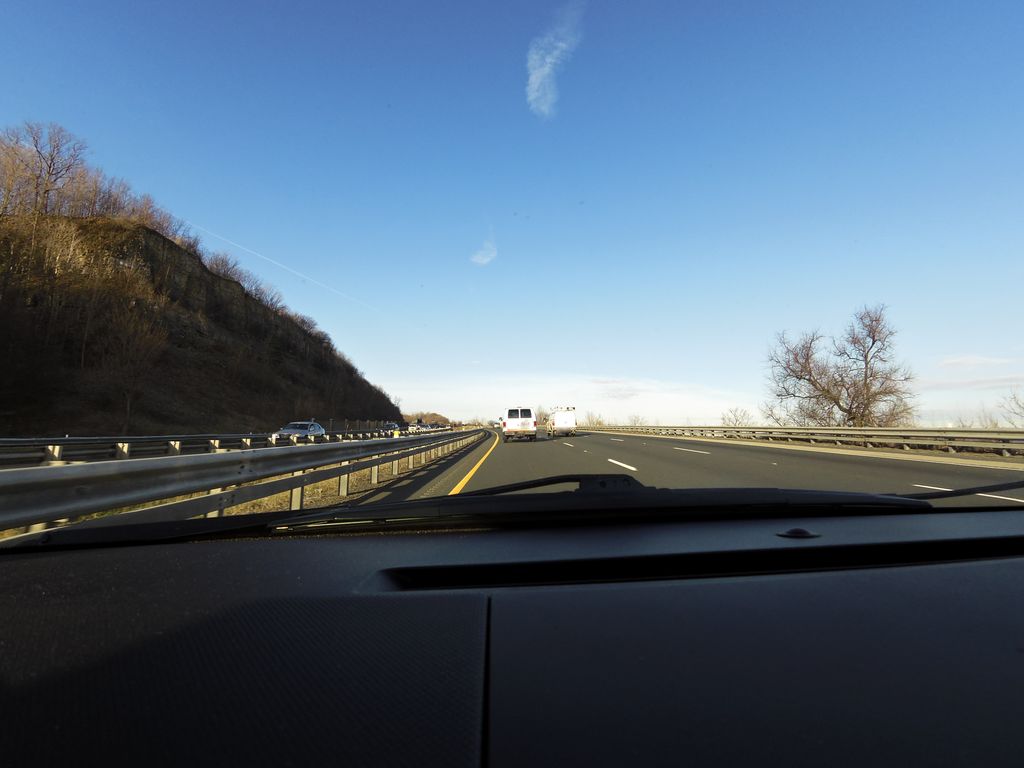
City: hamilton